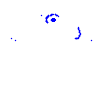
Particle: pion